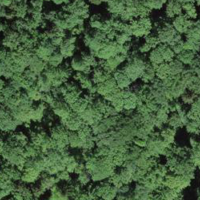
EUNIS habitat code: 41
Species observed at this site:
Daphne laureola